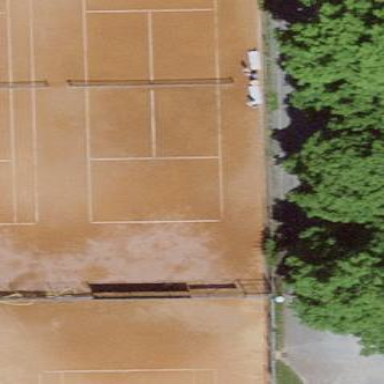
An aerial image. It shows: Tennis court on the leisure land pitch.